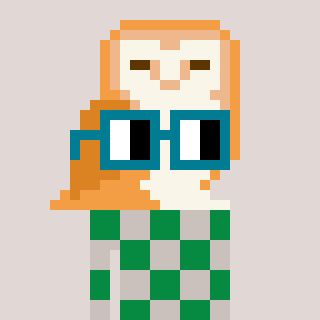
a pixel art character with square dark green glasses, a owl-shaped head and a foggrey-colored body on a warm background